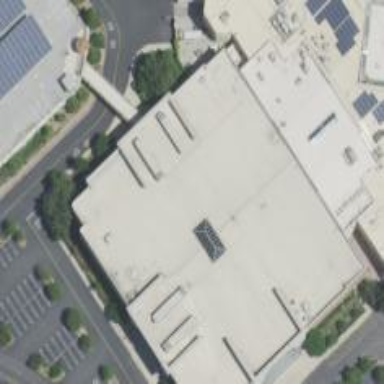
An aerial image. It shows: Retail building.